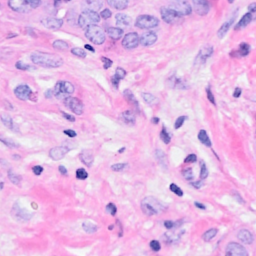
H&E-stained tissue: Breast